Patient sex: M
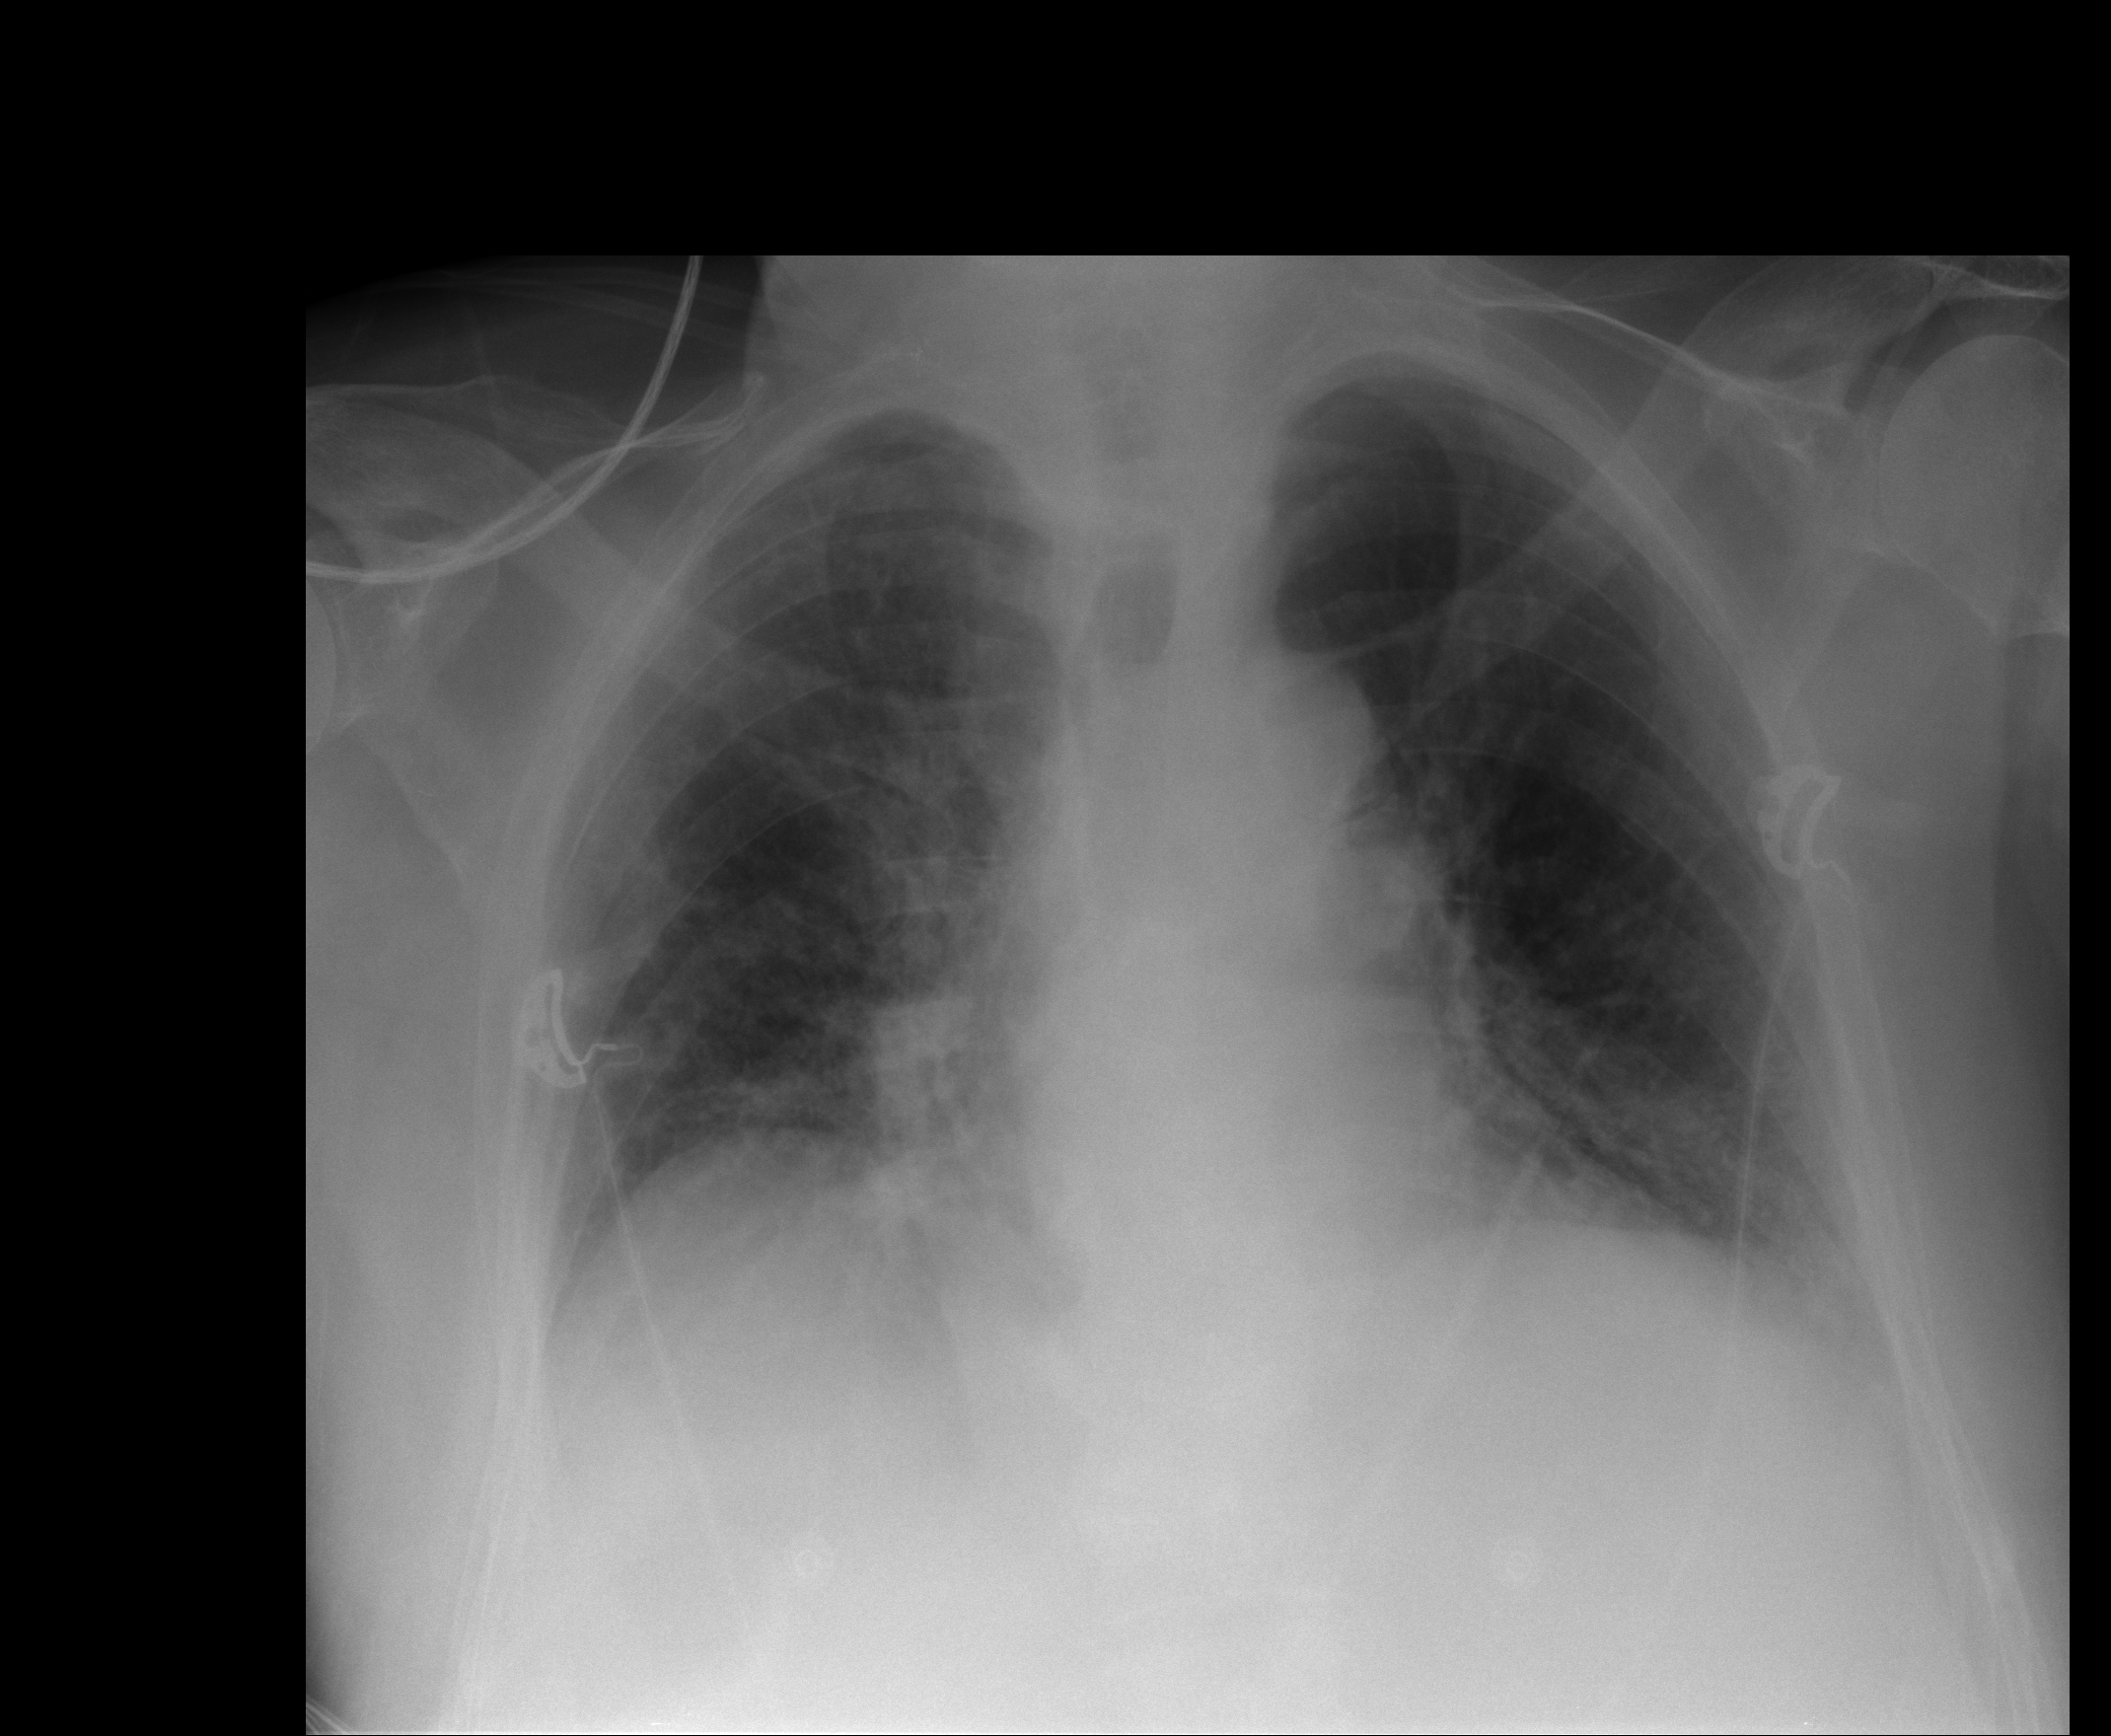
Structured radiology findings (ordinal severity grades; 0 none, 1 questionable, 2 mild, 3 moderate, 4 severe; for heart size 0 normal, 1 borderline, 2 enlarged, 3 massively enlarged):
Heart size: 0
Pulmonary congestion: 2
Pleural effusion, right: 1
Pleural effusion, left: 2
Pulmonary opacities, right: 2
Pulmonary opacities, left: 2
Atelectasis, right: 2
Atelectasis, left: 2